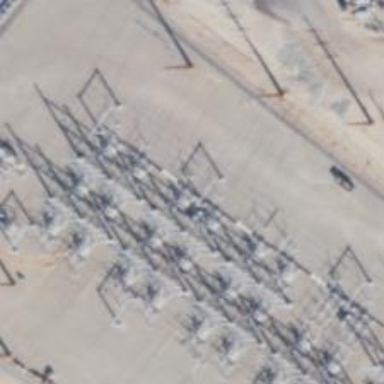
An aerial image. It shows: Switch used for power control.